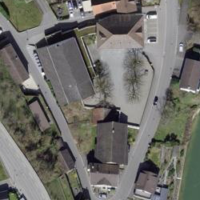
EUNIS habitat code: 54
Species observed at this site:
Campanula persicifolia